Aerial crown-view tile of a tropical tree (Barro Colorado Island, Panama), acquired 20250915:
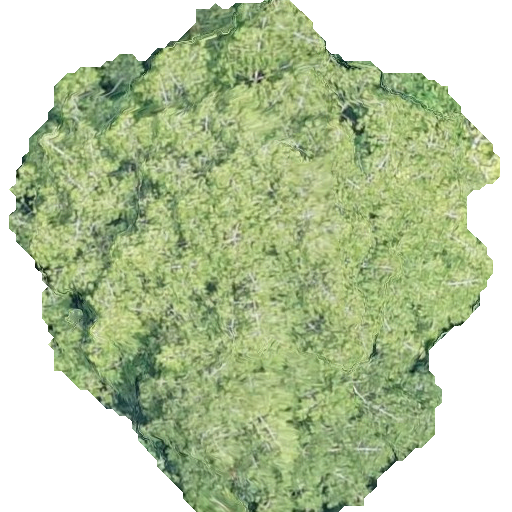
Species: Virola surinamensis
GBIF accepted scientific name: Virola surinamensis
Crown area: 256.49 m²